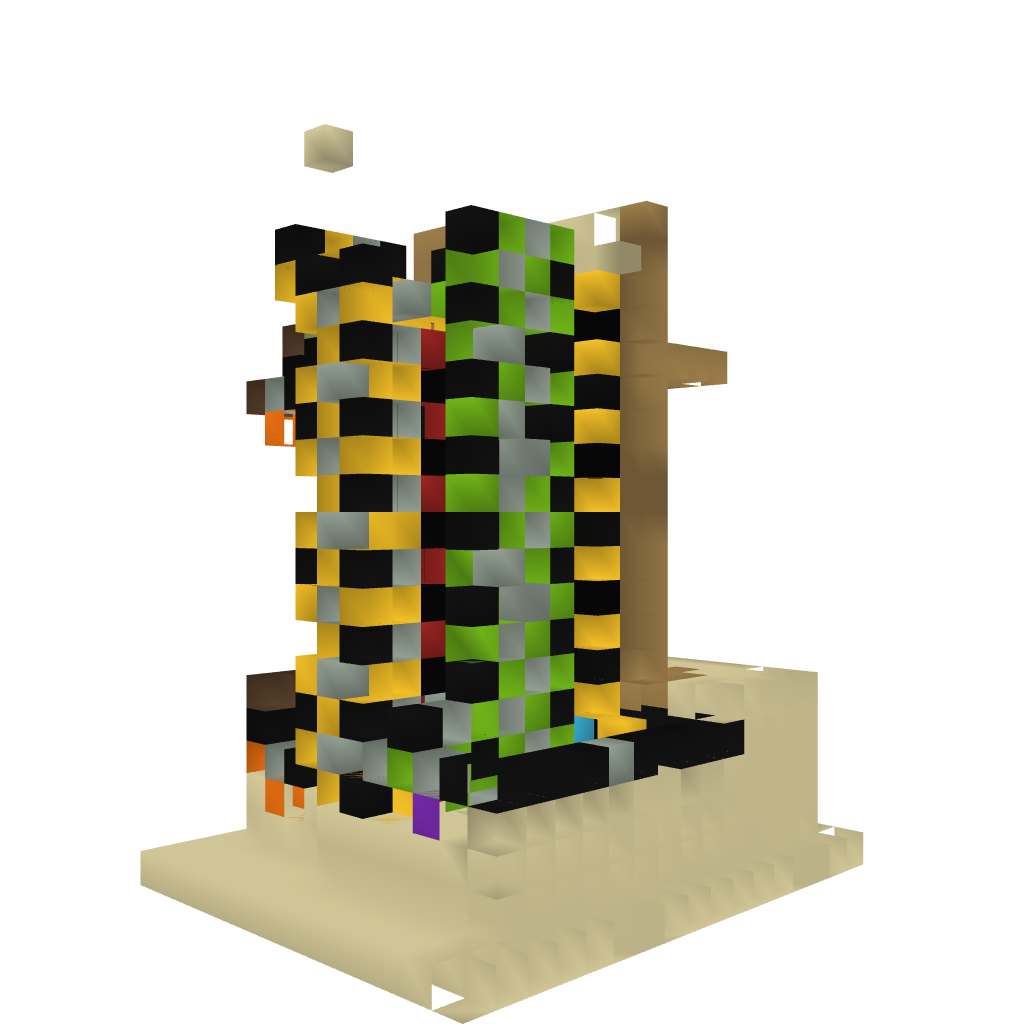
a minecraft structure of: hight speed 100% working elevator